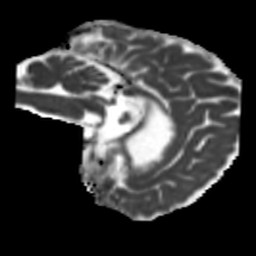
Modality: MD
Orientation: sagittal
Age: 46
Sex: male
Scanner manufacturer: siemens
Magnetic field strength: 3 T
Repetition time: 5.25 s
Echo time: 0.08 s